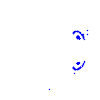
Particle: kaon